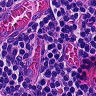
Metastatic tissue present: no